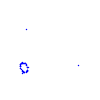
Particle: proton